Question: Adding decimal numbers were my exam question.
Our teacher said the right code is this (Look below), but it doesn't work what's the problem
This is the question: 9/10-11/12+13/14-15/16+....49/50 Write a c++ program to calculate this question

Here is the code:
'''
#include <iostream>
using namespace std;
int main()
{
double x;
int p = 1;
double s = 0;
for (x = 9.0; x < 49.0; x + 2.0)
{
s = s + x / (x + 1) * p;
}
p = -p;
cout << "Total: " << s << endl;
}
'''
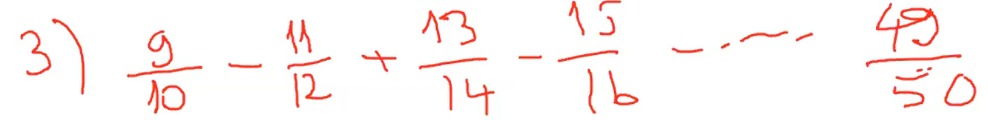
Answer: First of all, your code's first bug is that in the for-loop, you have typed 'x + 2.0' which is not an assignment statement. So it really doesn't add to the value of 'x'. Instead, you have to write 'x += 2.0'. And the second bug is that you have to place 'p = -p;' inside the loop. Otherwise, it won't have any effects.
Now by fixing these two flaws it gives the result as 'Total: -<PHONE>' which is not correct and it should be . And the reason for that is that your for-loop iterates times instead of because you have forgotten to type '<=' instead of '<' in 'x < 49.0;' and thus 'x' is incremented up until and not so your loop doesn't add the last number to the sum.
Well, this may be what you want:
'''
#include <iostream>
int main( )
{
int sign { 1 };
double sum { };
for ( std::size_t x = 9; x <= 49; x += 2 )
{
std::clog << "sum == " << sum << '
';
// here you have to cast both x and x+1 to double
sum += static_cast<double>( x ) / static_cast<double>( x + 1 ) * sign;
sign = -sign;
}
std::cout << "
Total: " << sum << '
';
}
'''
Also, don't use anything except types for the initialization variable of a for-loop. For example, use 'std::size_t' or 'int' or 'int64_t', etc. based on your circumstances.
:
'''
sum == 0
sum == 0.9
sum == -<PHONE>
sum == 0.911905
sum == -<PHONE>
sum == 0.918849
sum == -<PHONE>
sum == 0.923395
sum == -<PHONE>
sum == 0.9266
sum == -<PHONE>
sum == 0.928981
sum == -<PHONE>
sum == 0.930819
sum == -<PHONE>
sum == 0.932281
sum == -0.042719
sum == 0.933471
sum == -<PHONE>
sum == 0.93446
sum == -<PHONE>
Total: 0.935293
'''
As you can see, in this case after 20 iterations (because (49-9)/2 == ), the total/sum will be so I hope this is what your teacher had in his/her mind.